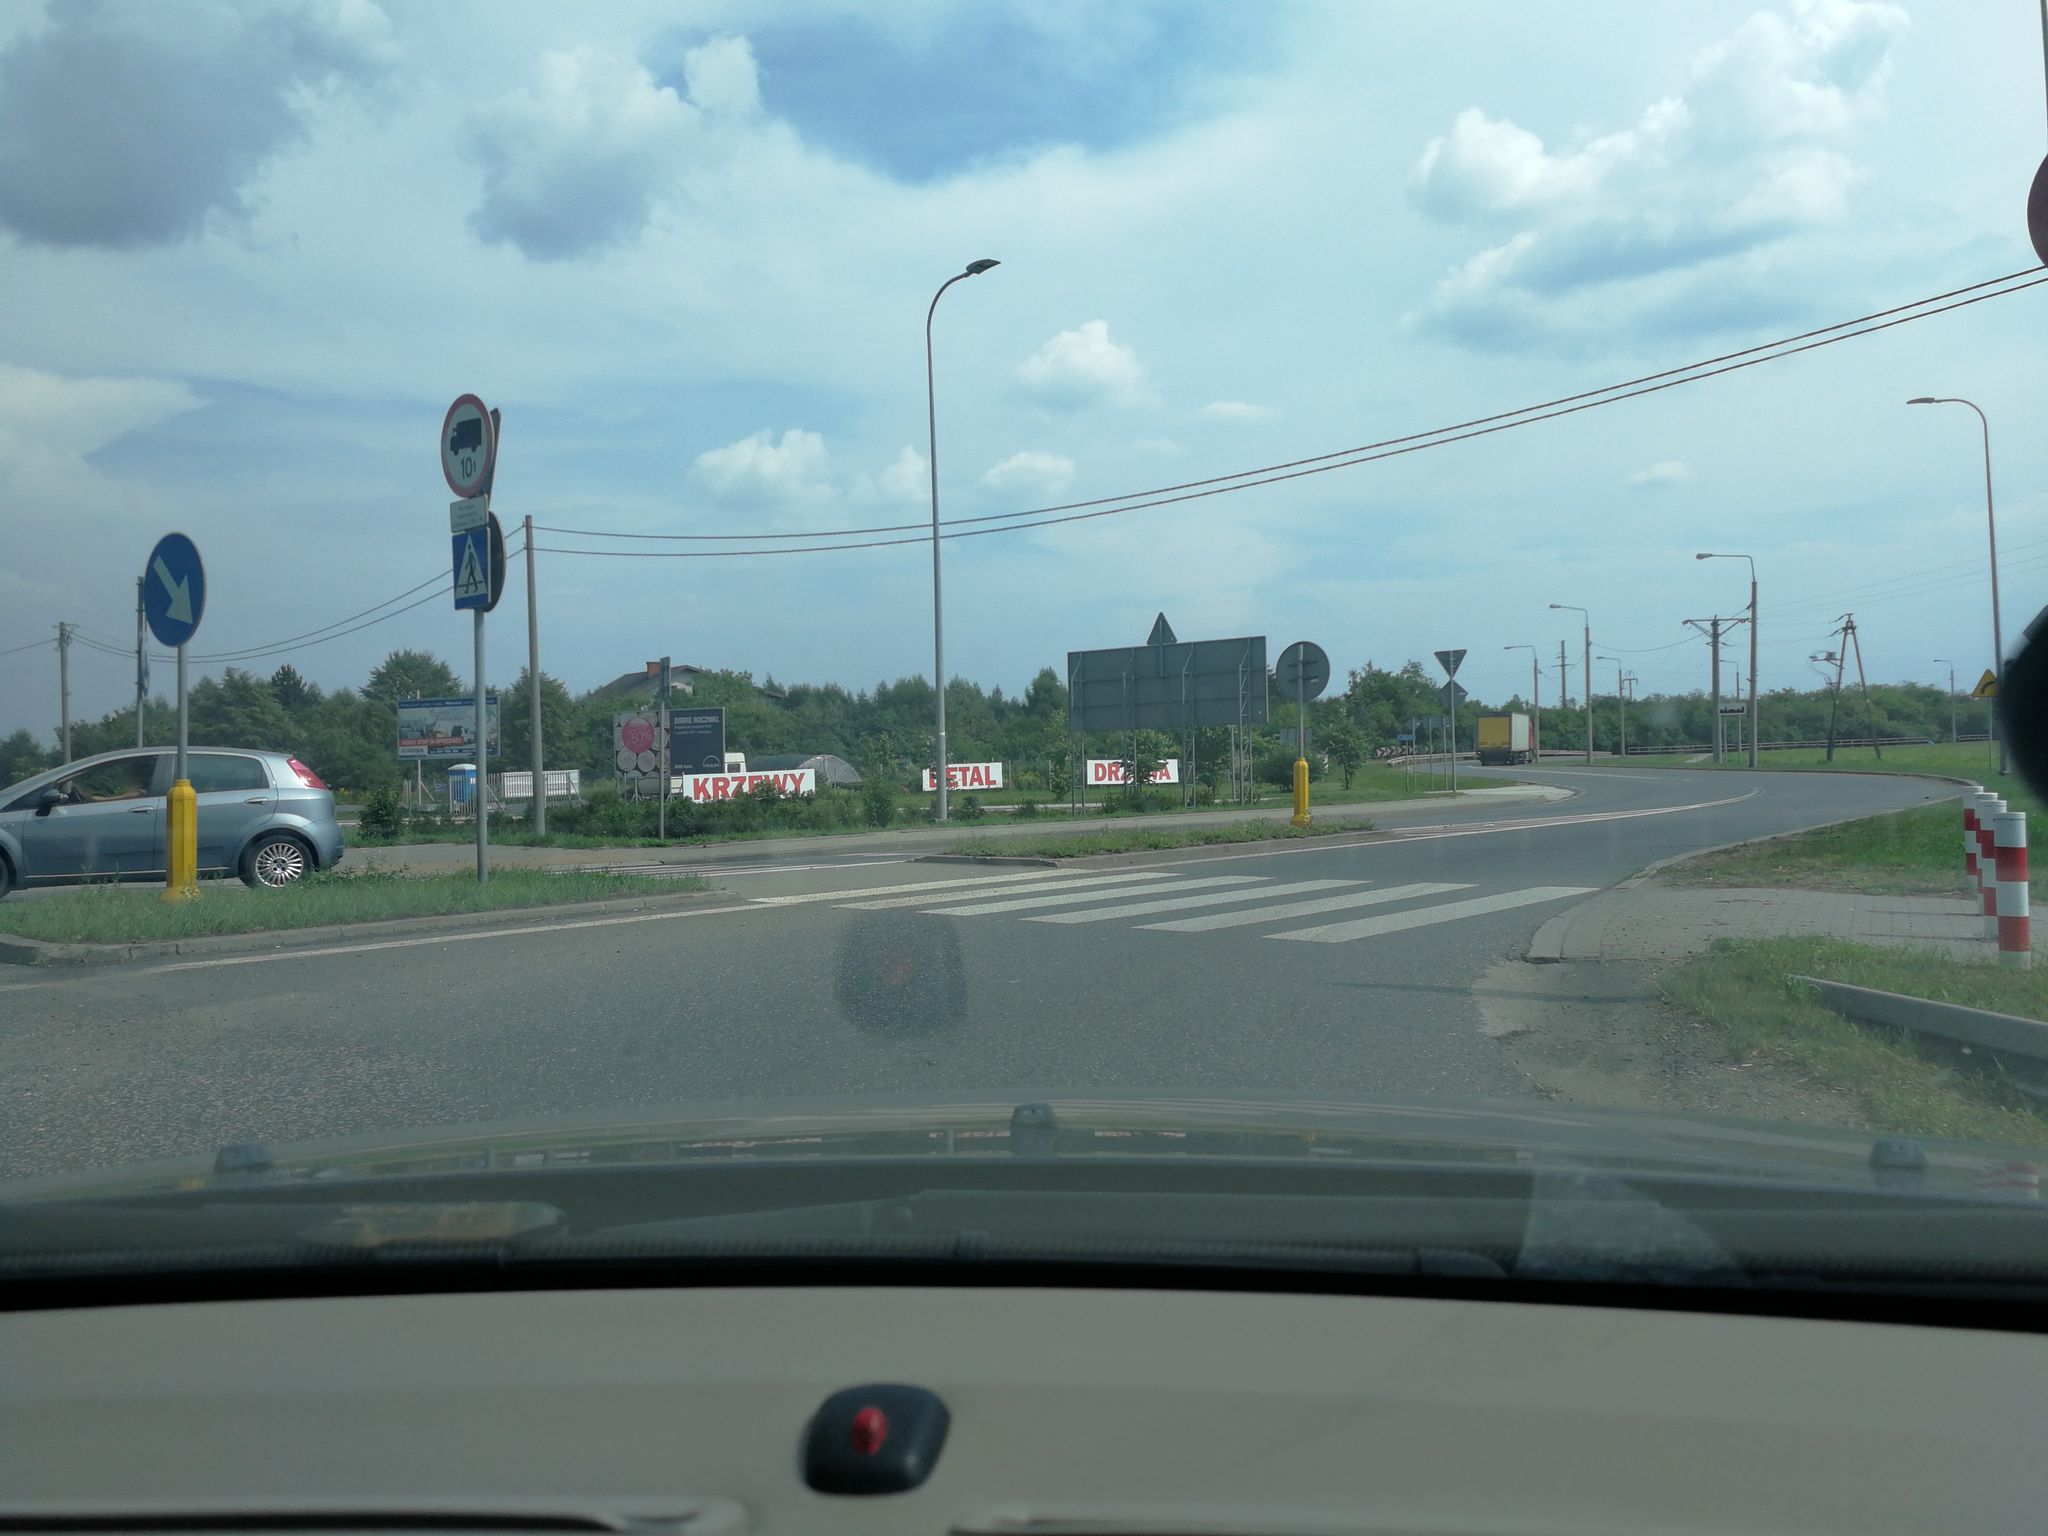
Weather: cloudy
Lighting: day
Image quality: good
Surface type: driving surface
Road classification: tertiary
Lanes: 1
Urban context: low density rural
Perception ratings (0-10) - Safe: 1.01, Lively: 2.62, Beautiful: 3.63, Boring: 5.31, Depressing: 4.92, Wealthy: 0.76